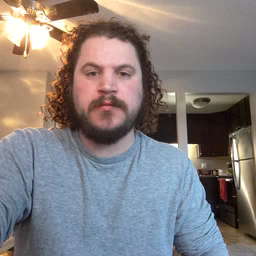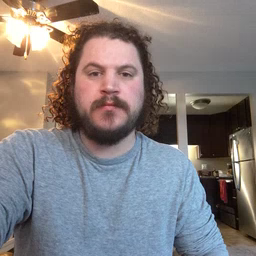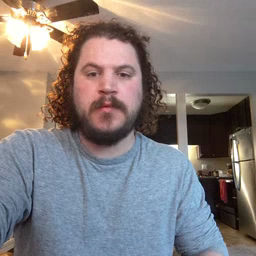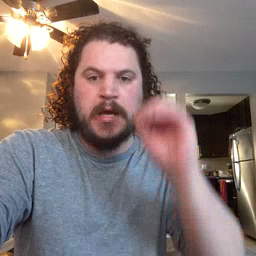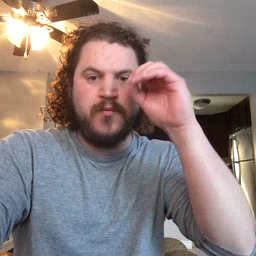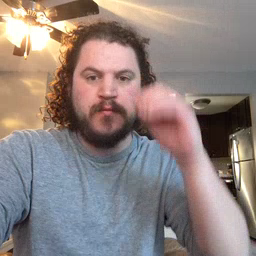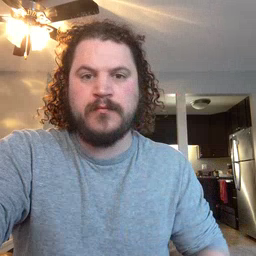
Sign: owl